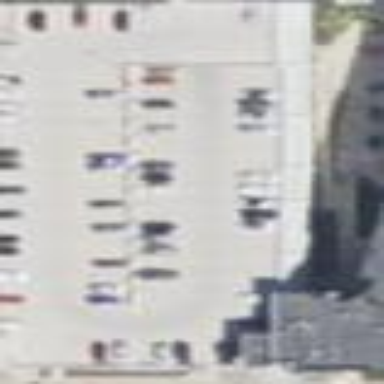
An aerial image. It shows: Multi-storey parking building.